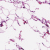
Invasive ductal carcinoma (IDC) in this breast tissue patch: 0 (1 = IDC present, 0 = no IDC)